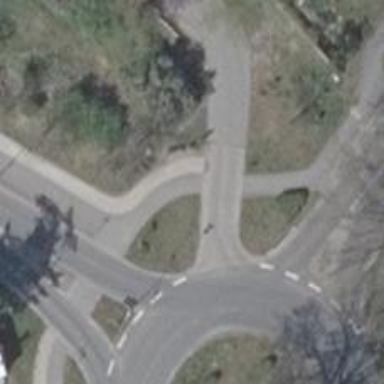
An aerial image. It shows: Asphalt path designated for cycling.